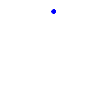
Particle: kaon